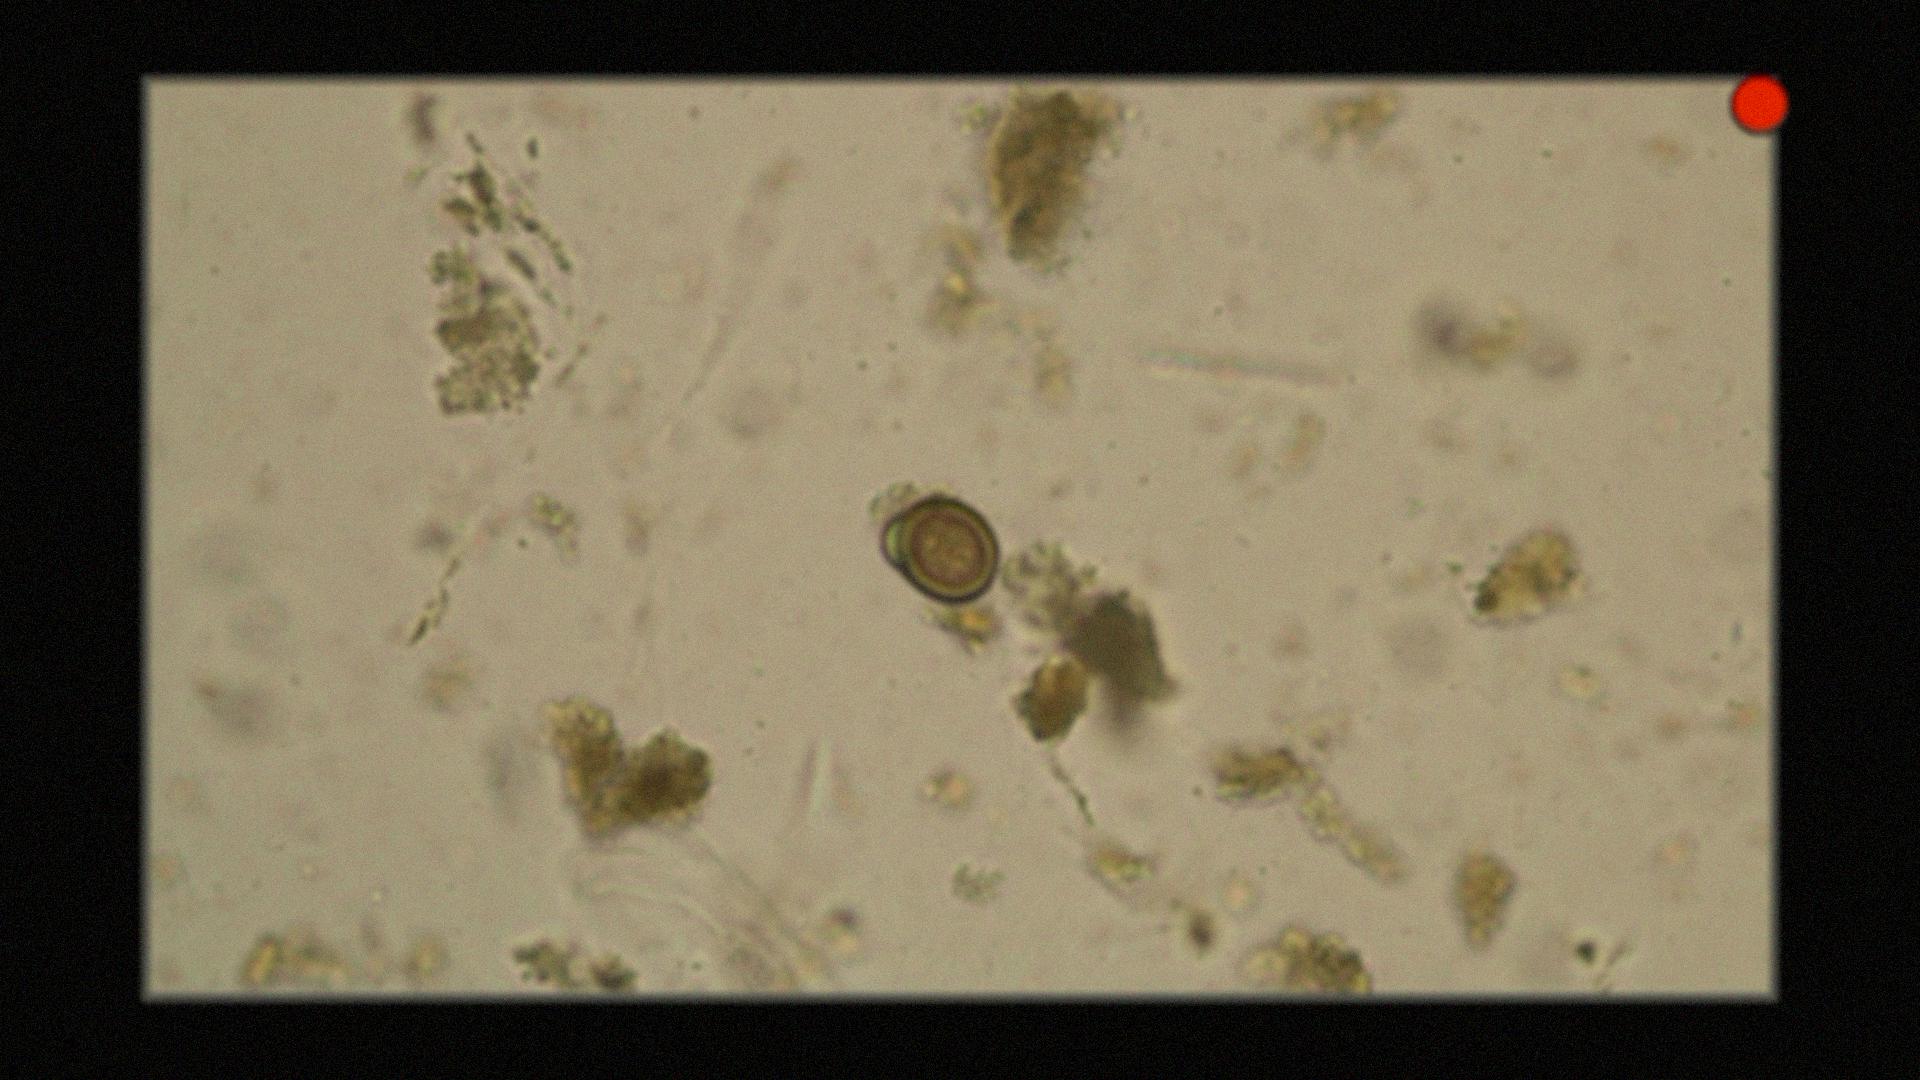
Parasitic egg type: Taenia spp. egg